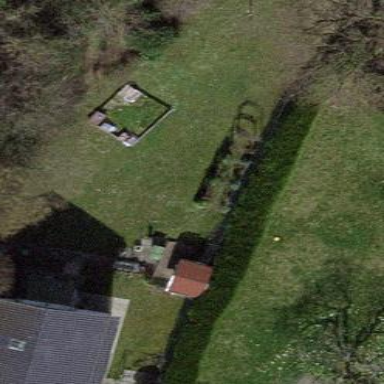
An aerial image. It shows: Garden surrounded by fence.